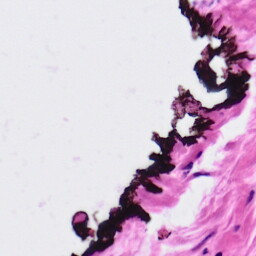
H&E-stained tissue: Ovarian